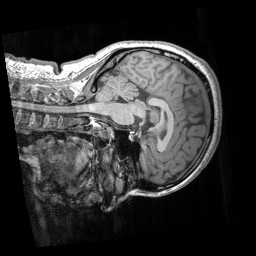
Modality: T1w
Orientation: sagittal
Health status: healthy